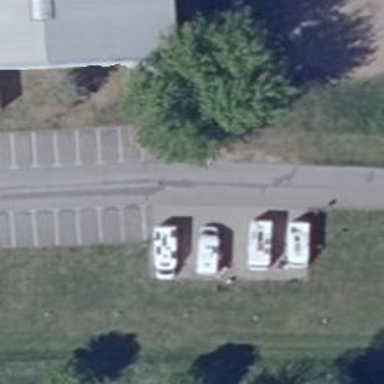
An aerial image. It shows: Caravan site for tourism.